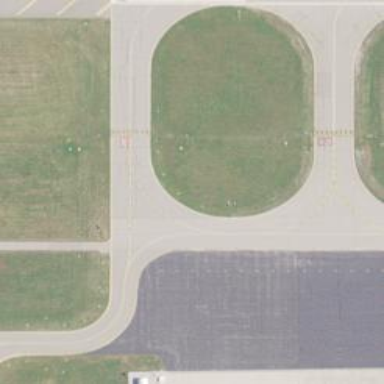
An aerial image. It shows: Image of taxiway at airport.